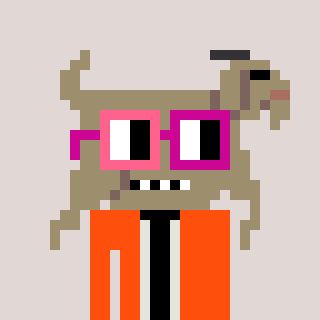
a pixel art character with square pink and red glasses, a goat-shaped head and a orange-colored body on a warm background